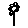
Label: flower